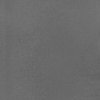
Atmospheric dust classification: dusty